Interaction volume radius: 10 \u00c5
Interaction volume height: 20 \u00c5
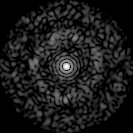
Disorder parameter: 0.8121